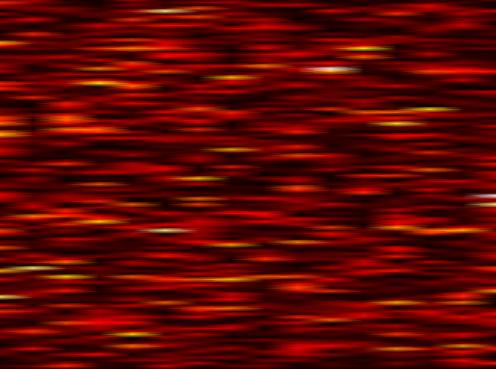
Label: WOLA